Question: I'm having a problem with making a button display the input in a textbox to a label. This is how it looks like.

Now forget about the radio buttons and the check boxes. I want what the user types inside the text box with the placeholder "Name:" to display to the label that's to the right of the button.
'''
// Name TextBox
//***********************************************************
//Enter your name textbox
private void textBox1_TextChanged(object sender, EventArgs e)
{
}
//Empties the textbox once it's focused
private void textBox1_Enter(object sender, EventArgs e)
{
if(textBox1.Focus())
textBox1.Text = String.Empty;
}
//Resets the placeholder text for password textbox
private void textBox1_Leave(object sender, EventArgs e)
{
if(!textBox1.Focused)
textBox1.Text = "Name: ";
}
//***********************************************************
// Password TextBox
//***********************************************************
//Enter your password textbox
private void textBox2_TextChanged(object sender, EventArgs e)
{
}
//Empties the password textbox once it's focused
private void textBox2_Enter(object sender, EventArgs e)
{
if(textBox2.Focus())
textBox2.Text = String.Empty;
}
//Resets the placeholder text for password textbox
private void textBox2_Leave(object sender, EventArgs e)
{
if(!textBox2.Focused)
textBox2.Text = "Password: ";
}
//***********************************************************
//Display Name button
private void button1_Click(object sender, EventArgs e)
{
label5.Text = textBox1.Text;
}
//Display password button
private void button2_Click(object sender, EventArgs e)
{
label6.Text = textBox2.Text;
}
'''
1) Just to clarify: I've made the initial text inside the text boxes a placeholder. And the placeholder text will reappear inside the text box once it loses focus. I've used both focus() method and focused property because I simply do not know the difference.
(I don't know if I should ask about the difference between the two in another question, so please let me know)
2) Now when I input whateva into the text box, then press the display button, the default placeholder text reappears and the input do not appear in the label. Naturally, I also don't want the placeholder text to ever appear at the label.
Obviously I'm new at Windows Forms and worse, I find it hard to articulate my questions when writing WinForms applications. So if any code is missing from my question, let me know.
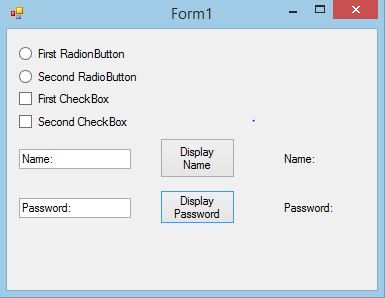
Answer: You just need to change the check, if user has made any changes then you won't reappear the placeholder:
'''
//Resets the placeholder text for password textbox
private void textBox2_Leave(object sender, EventArgs e)
{
if(!textBox2.Focused && textBox2.Text.Trim() == String.Empty)
textBox2.Text = "Password: ";
}
//Resets the placeholder text for password textbox
private void textBox1_Leave(object sender, EventArgs e)
{
if(!textBox1.Focused && textBox1.Text.Trim() == String.Empty)
textBox1.Text = "Name: ";
}
'''
is a method which make textbox an active control of the form. It also sets property to true.